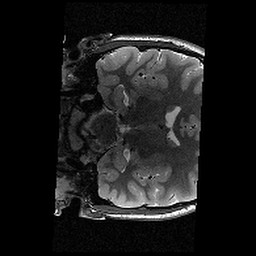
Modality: T2w
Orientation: coronal
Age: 11
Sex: female
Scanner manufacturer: siemens
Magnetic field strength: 3 T
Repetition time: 9.23 s
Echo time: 0.067 s